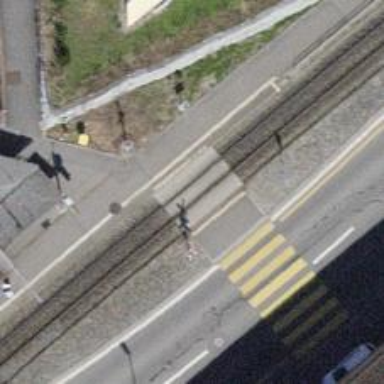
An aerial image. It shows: Crossing for the railway.